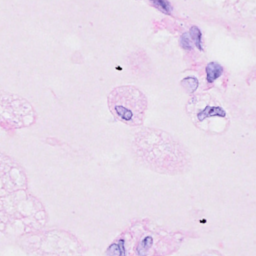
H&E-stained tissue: Breast